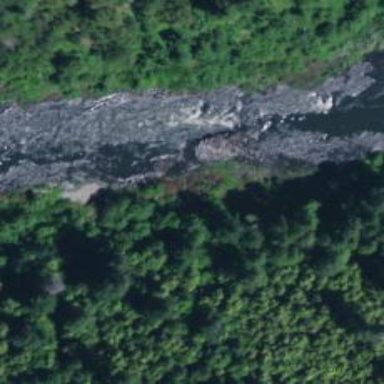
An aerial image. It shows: Scene featuring rapids in waterway.